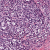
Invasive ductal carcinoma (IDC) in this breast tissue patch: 1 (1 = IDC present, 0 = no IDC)